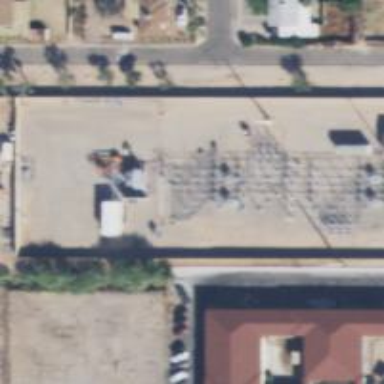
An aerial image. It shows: Switch used for power control.